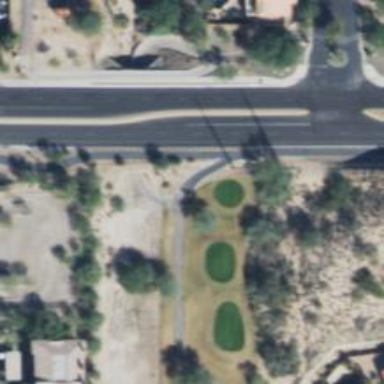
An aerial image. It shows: Golf tee.